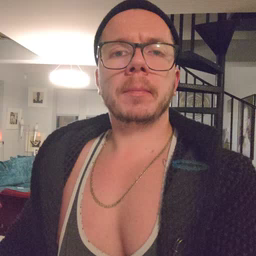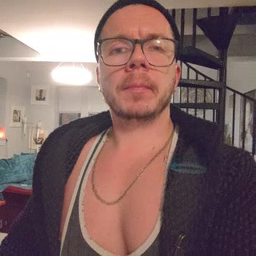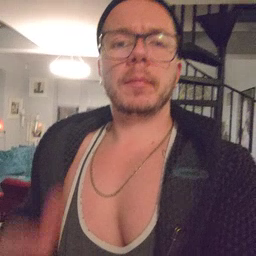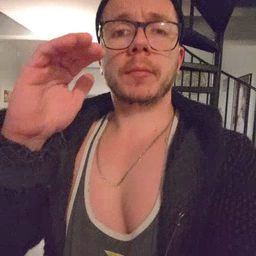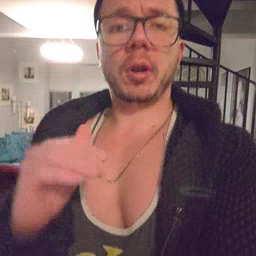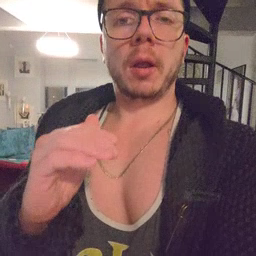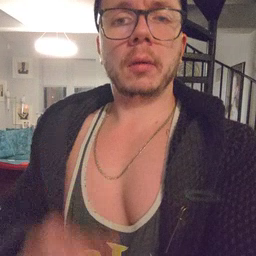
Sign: child